Field crop: maize
Growth stage: 2
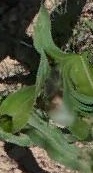
Species: maize